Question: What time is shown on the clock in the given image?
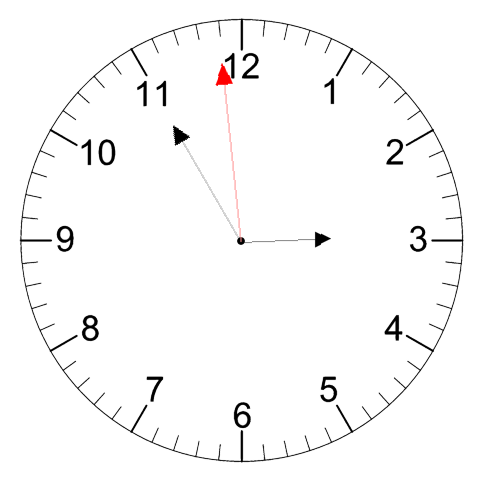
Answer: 02:54:59